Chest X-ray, AP view. Patient: 37 years old, sex M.
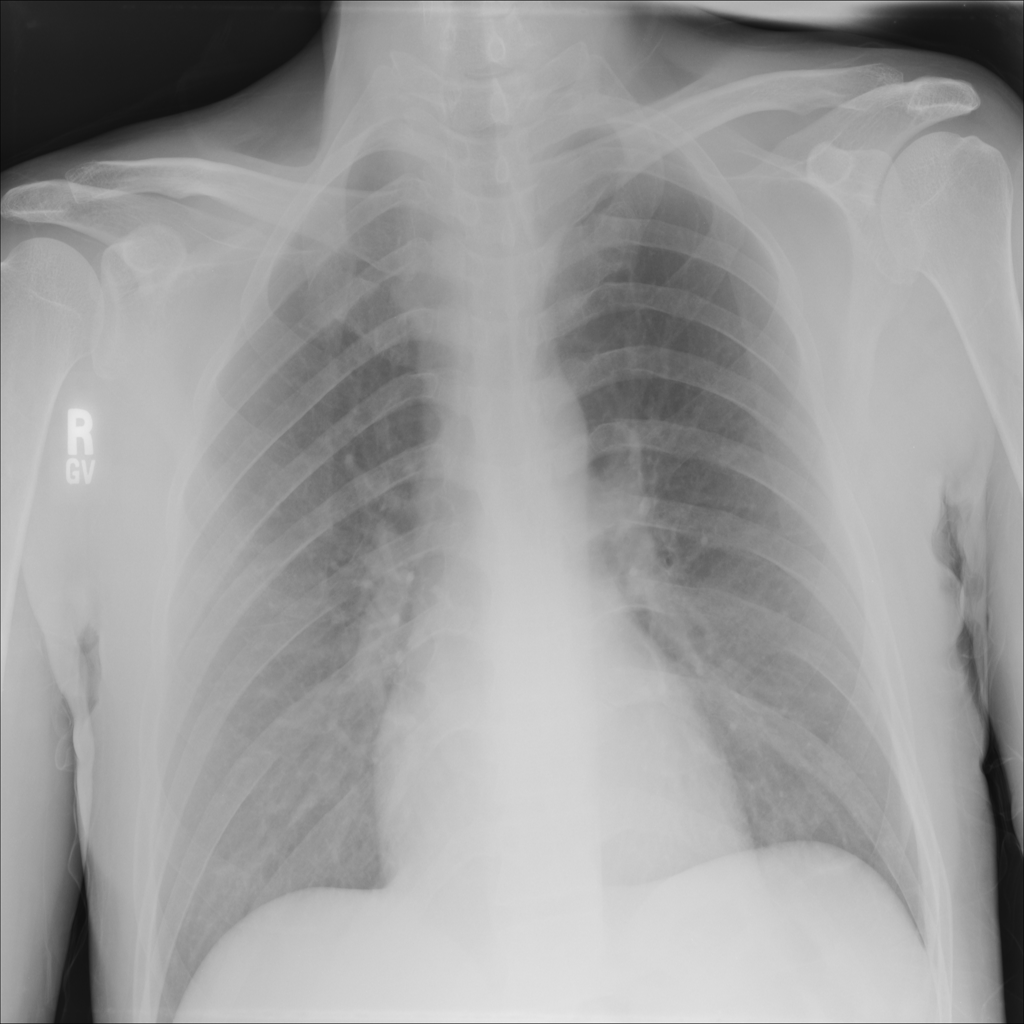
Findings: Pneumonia